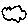
Label: cloud